Interaction volume radius: 10 \u00c5
Interaction volume height: 20 \u00c5
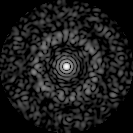
Disorder parameter: 0.8331